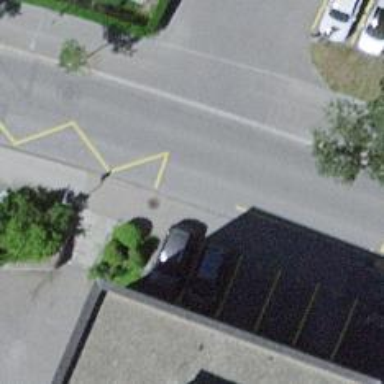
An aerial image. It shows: Bus stop with platform for public transport.